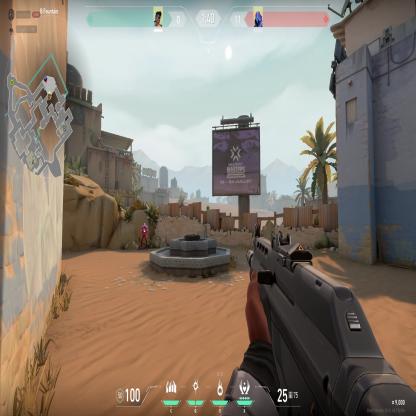
Label: enemy